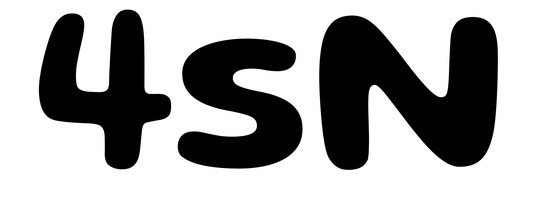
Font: Gluten_SemiBold